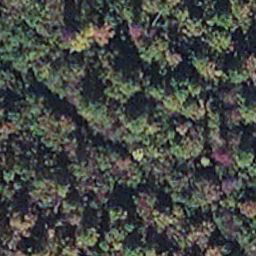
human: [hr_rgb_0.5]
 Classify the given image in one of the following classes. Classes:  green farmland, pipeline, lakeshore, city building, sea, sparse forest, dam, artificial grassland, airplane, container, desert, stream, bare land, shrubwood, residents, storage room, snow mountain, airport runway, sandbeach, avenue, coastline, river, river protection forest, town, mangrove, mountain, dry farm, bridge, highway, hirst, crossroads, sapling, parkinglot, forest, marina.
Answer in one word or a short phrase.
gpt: mangrove